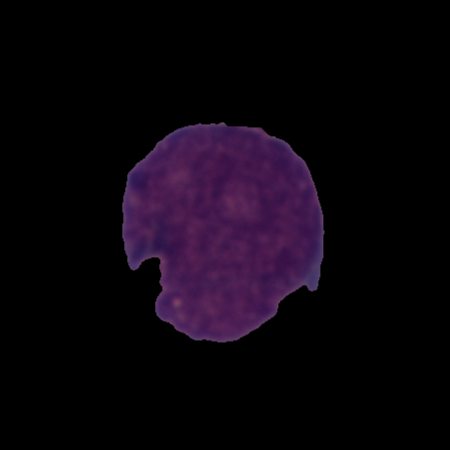
Label: cancer